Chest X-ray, PA view. Patient: 67 years old, sex M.
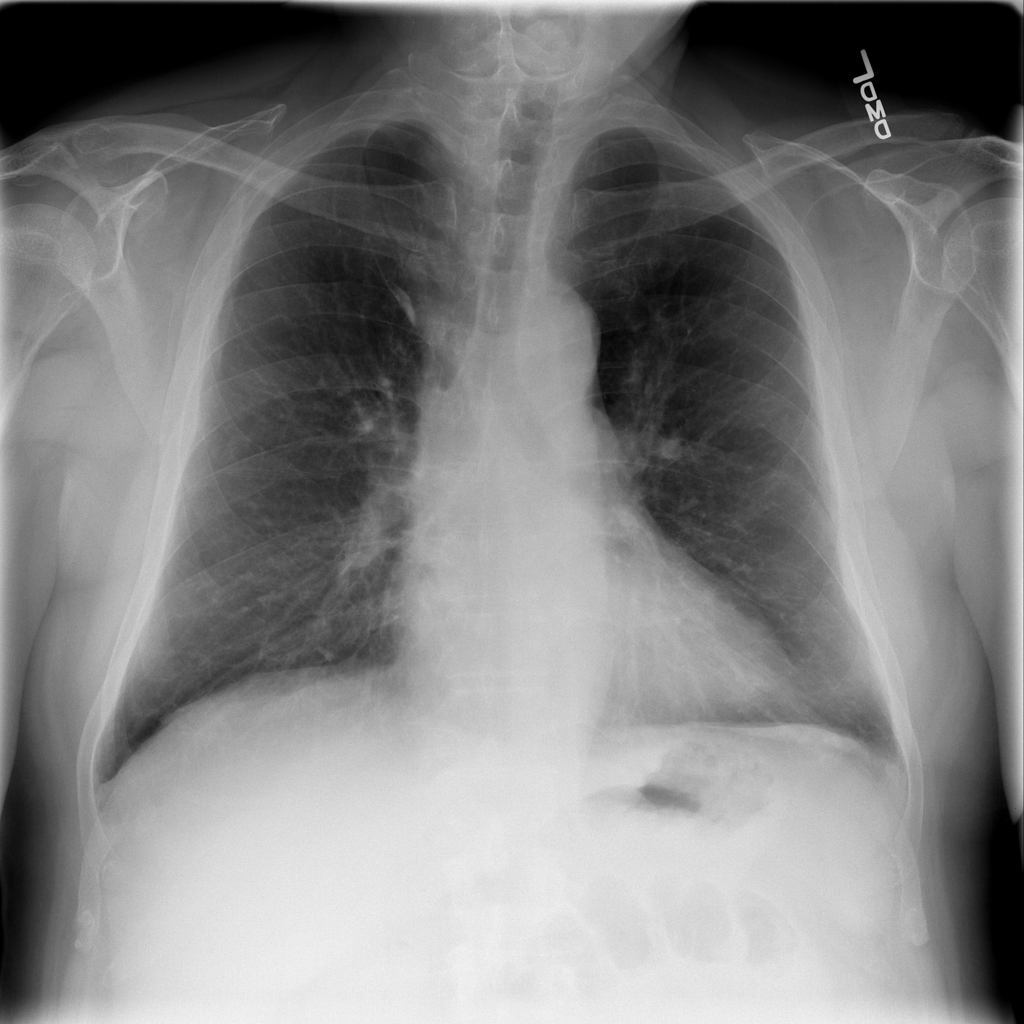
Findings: No Finding